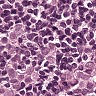
Metastatic tissue present: yes